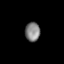
Tissue: lung
Cell type: Endothelial cells
Senescence score: 0.6225
Nuclear area (px): 283
Mean DAPI intensity: 127.827